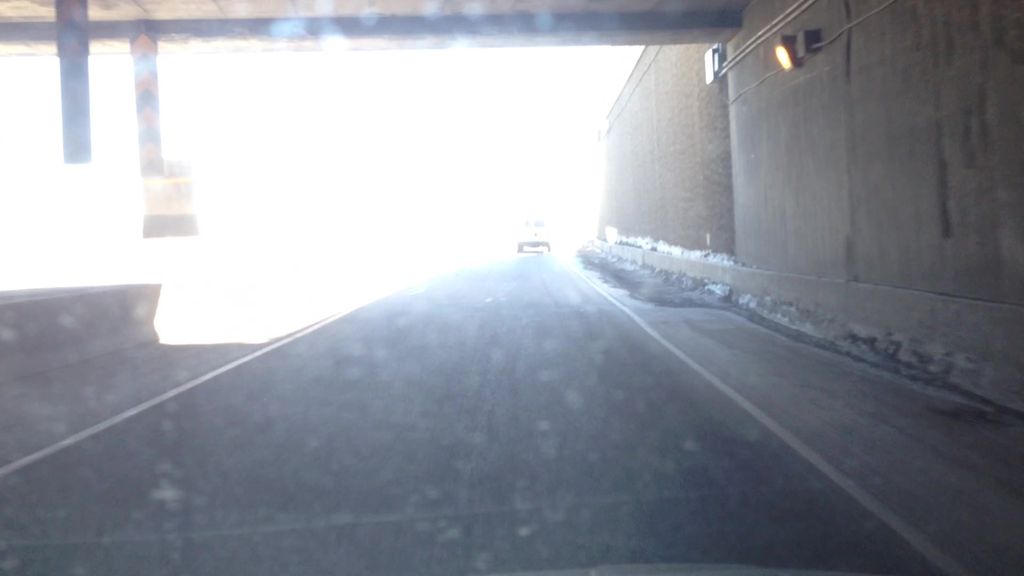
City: montreal